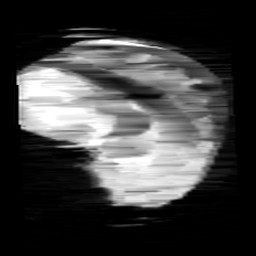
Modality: minIP
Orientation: sagittal
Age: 11
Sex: female
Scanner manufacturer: siemens
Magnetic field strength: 3 T
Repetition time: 0.027 s
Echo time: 0.02 s